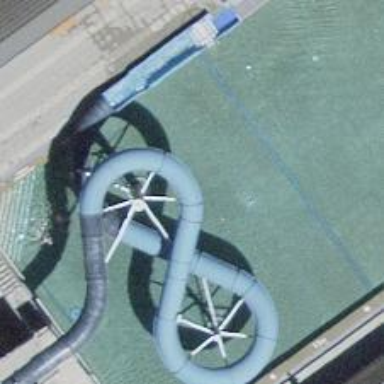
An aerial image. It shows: Water slide attraction.